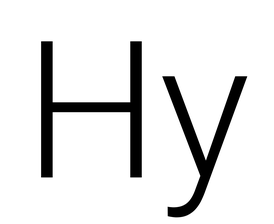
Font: Roboto_Light